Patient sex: M
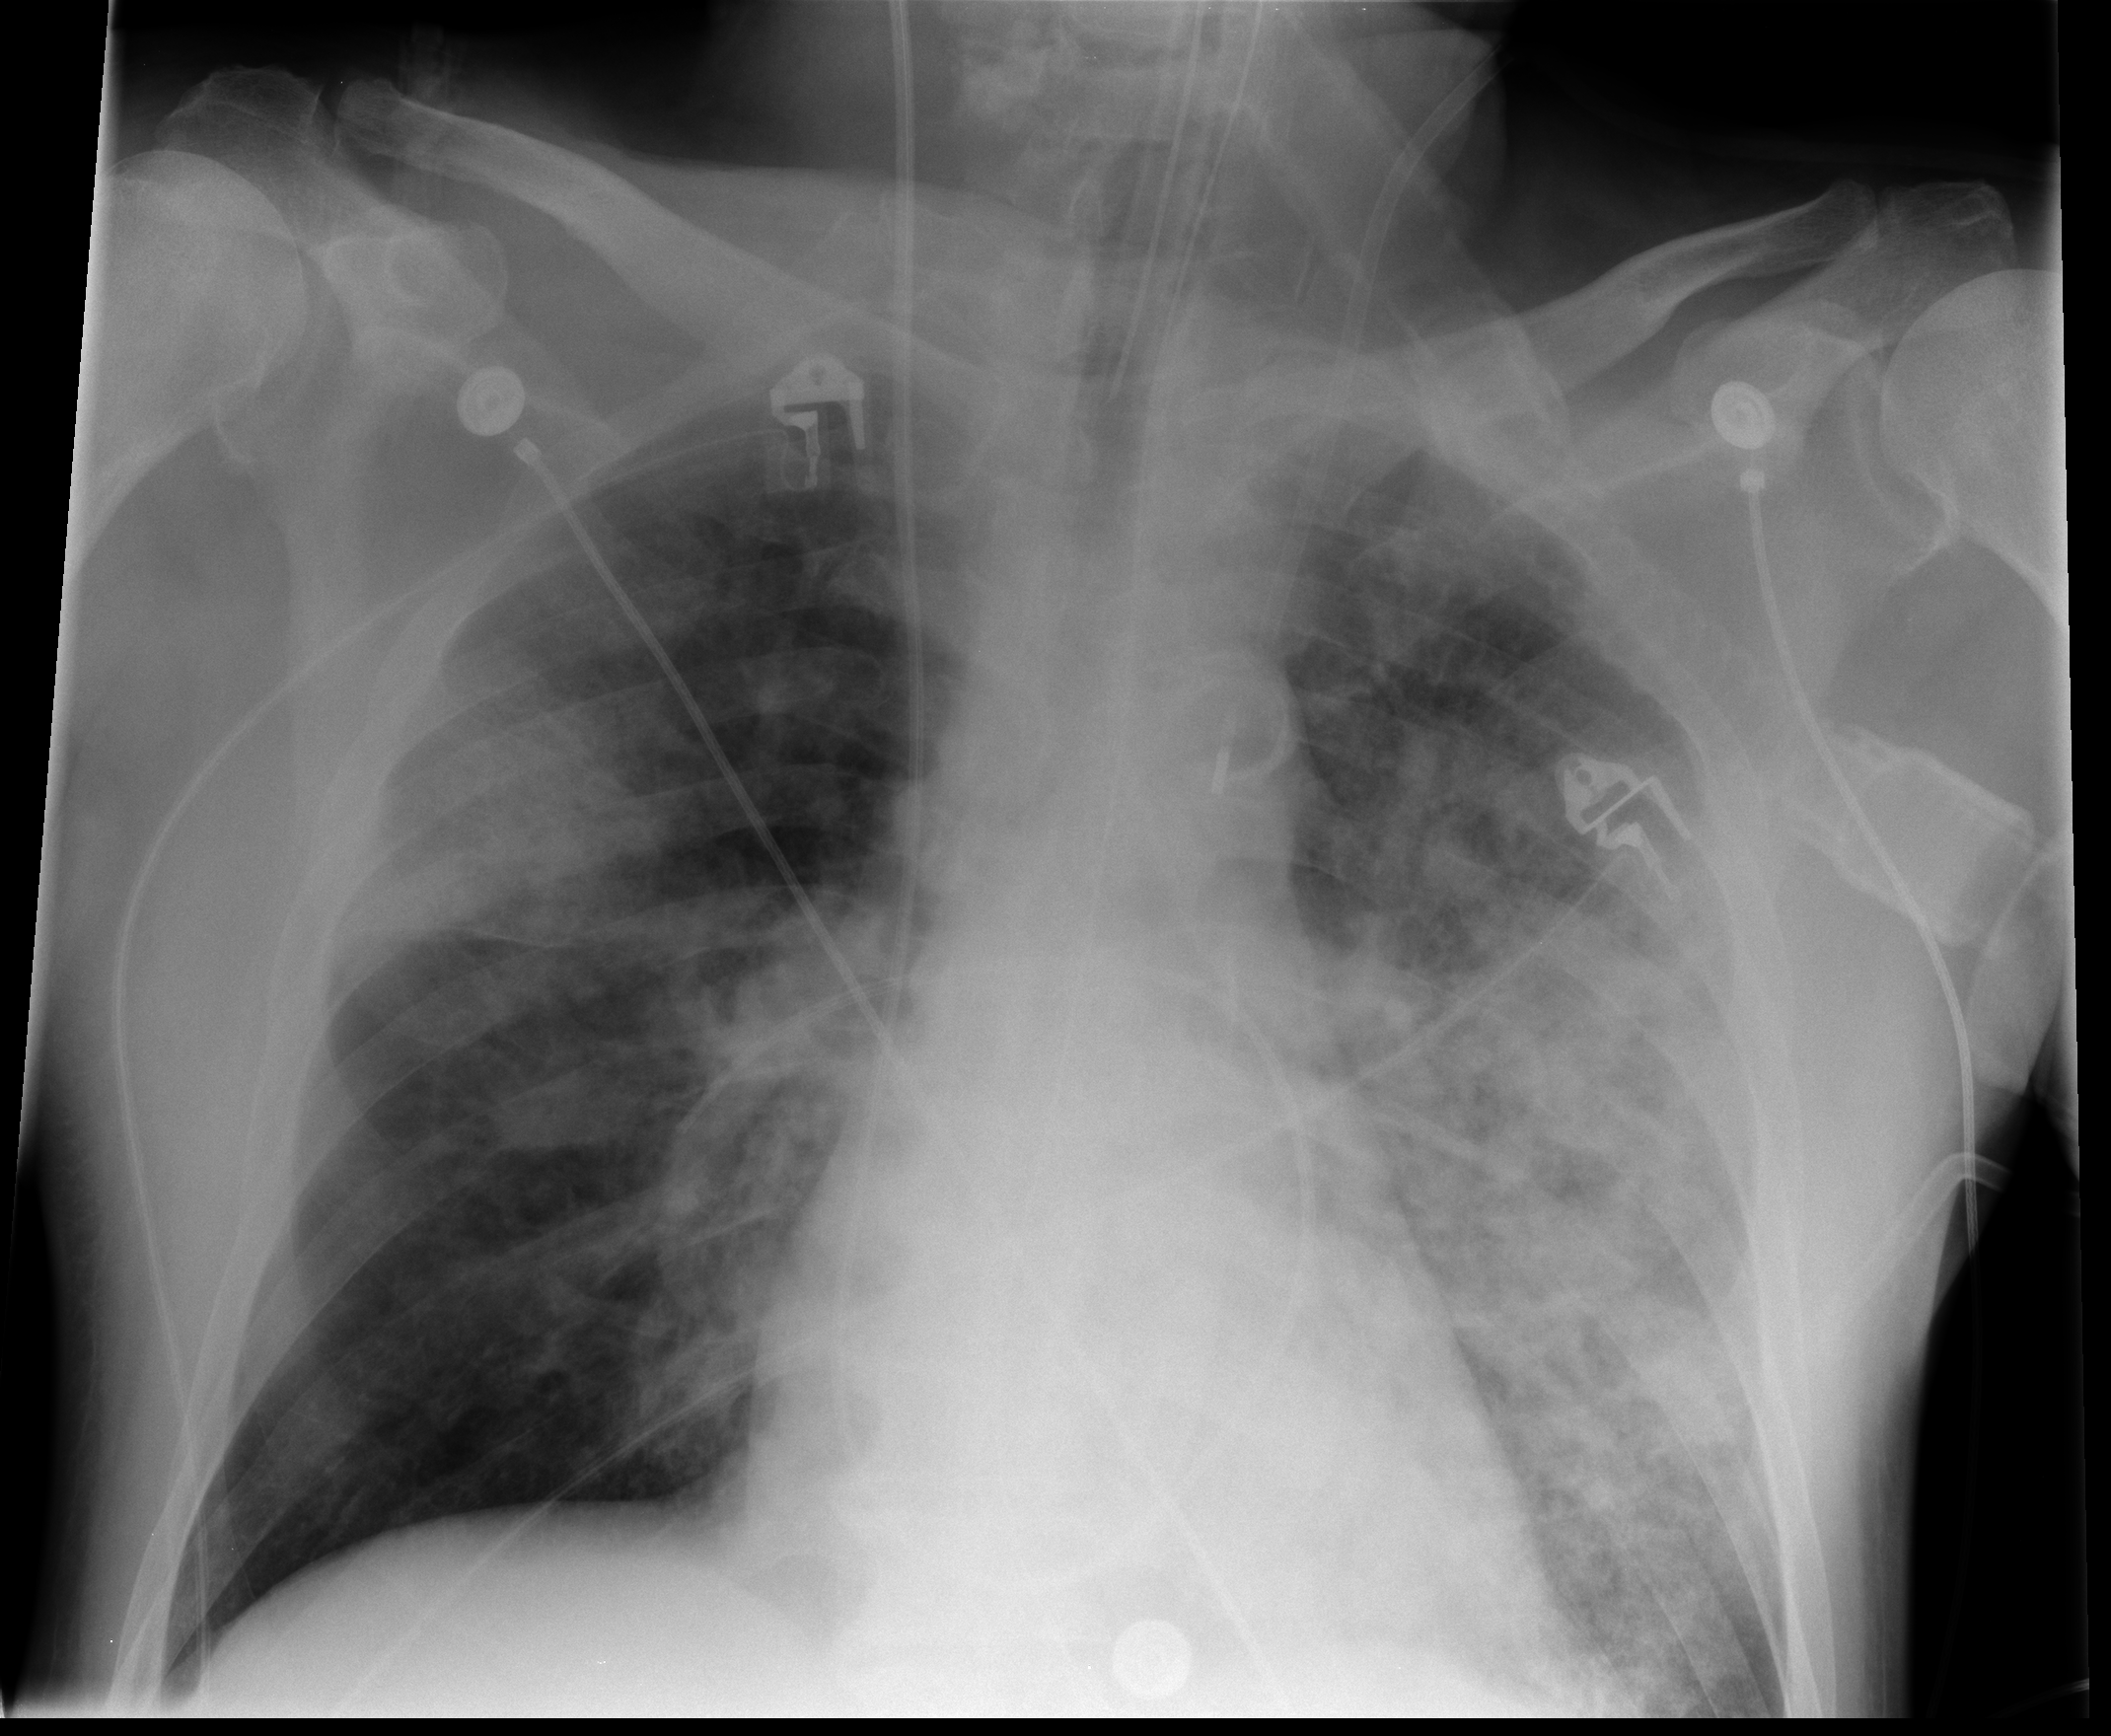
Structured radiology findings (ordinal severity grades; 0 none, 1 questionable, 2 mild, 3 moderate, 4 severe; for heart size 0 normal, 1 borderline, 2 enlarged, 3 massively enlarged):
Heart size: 0
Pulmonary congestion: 0
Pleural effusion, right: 0
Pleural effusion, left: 0
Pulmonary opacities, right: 3
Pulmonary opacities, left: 4
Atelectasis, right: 3
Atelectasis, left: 4